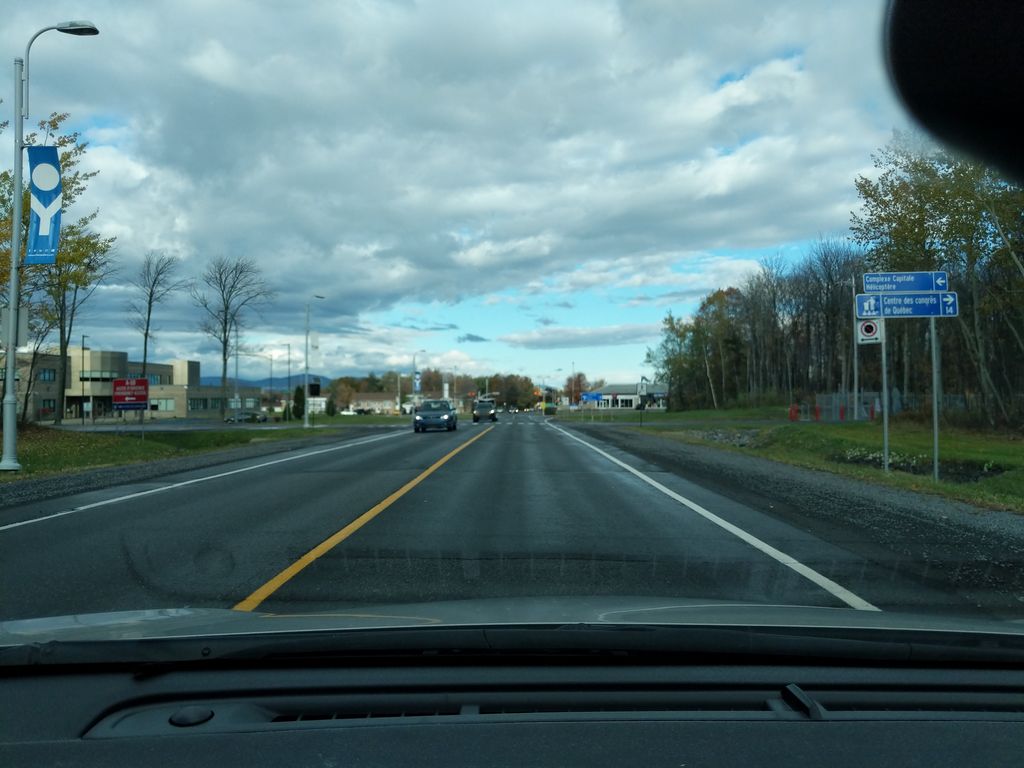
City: quebec_city